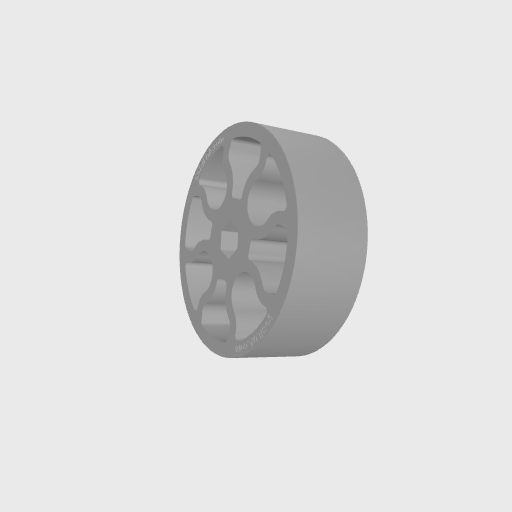
Part: GeckoWheel48OD